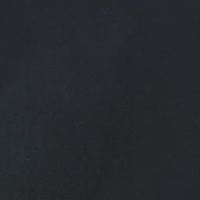
EUNIS habitat code: 14
Species observed at this site:
Gavia adamsii